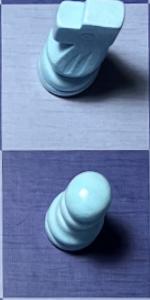
Label: Pawn_White